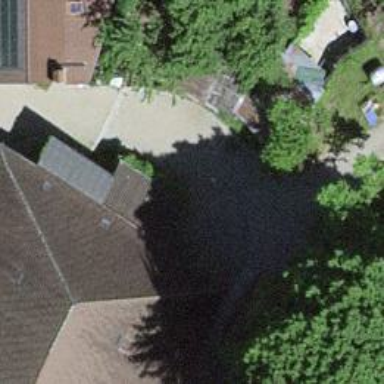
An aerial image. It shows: Driveway leading to service road.